Group 1:
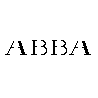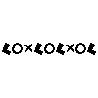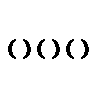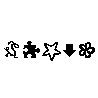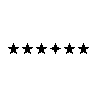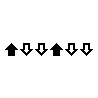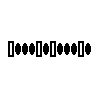
Group 2:
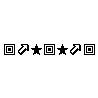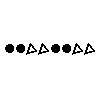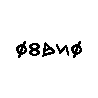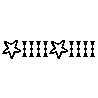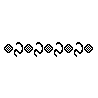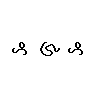
Rule separating the two groups: There is a way of grouping elements into (more than one) equal-sized blocks such that no block appears twice vs. there exists no such grouping.
Example: The sequence ABBABB would be sorted left, as it could be grouped into (AB)(BA)(BB), where each block is unique.
Concepts: element_grouping
Comments: Sequences with a prime number of elements are sorted left when all their elements are unique, and sorted right otherwise.
Author: Leo Crabbe